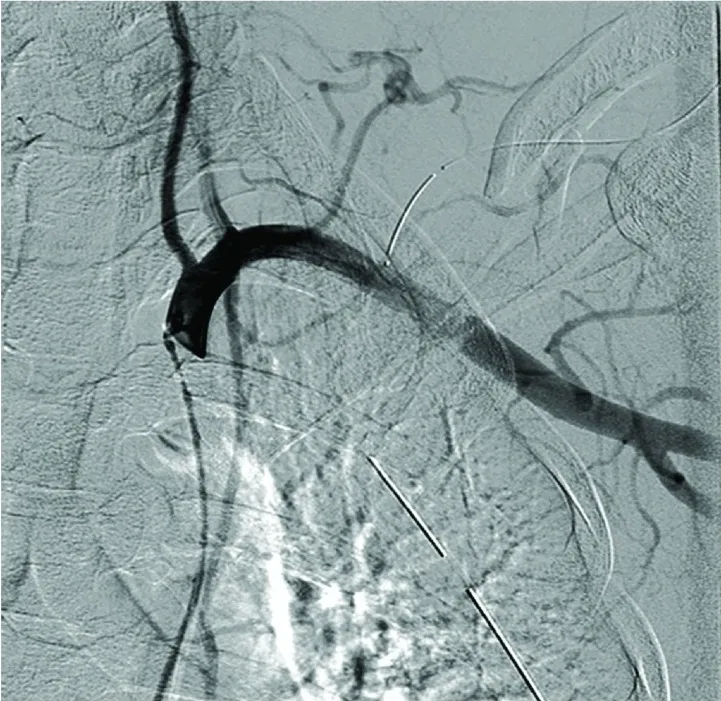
A) Angiography showing segmental dissection of the distal subclavian artery with preserved blood flow to the left upper extremity.
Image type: radiology (ultrasound)